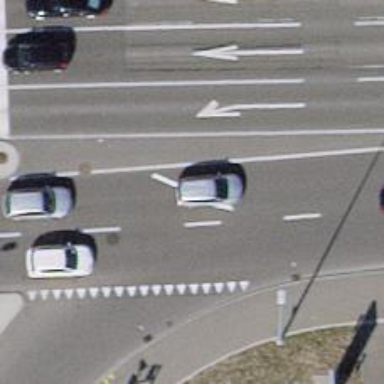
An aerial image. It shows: Primary highway with separate cycleway made of asphalt.